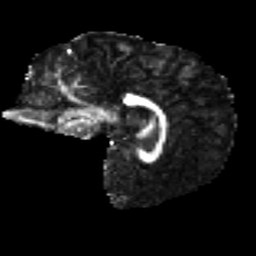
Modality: FA
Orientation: sagittal
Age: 35
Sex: male
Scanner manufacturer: ge
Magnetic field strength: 3 T
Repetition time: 7.8 s
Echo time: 0.0613 s